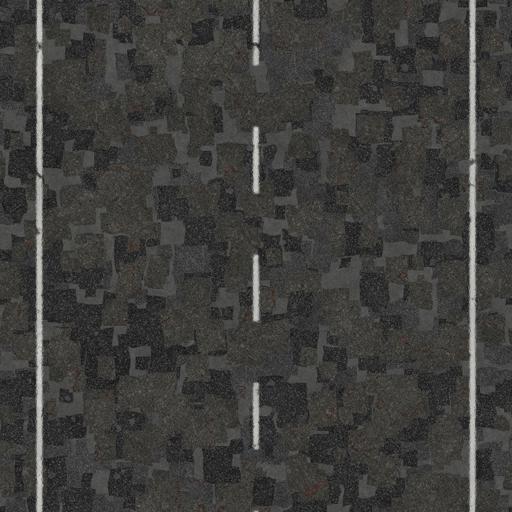
Tags: asphalt patches road street